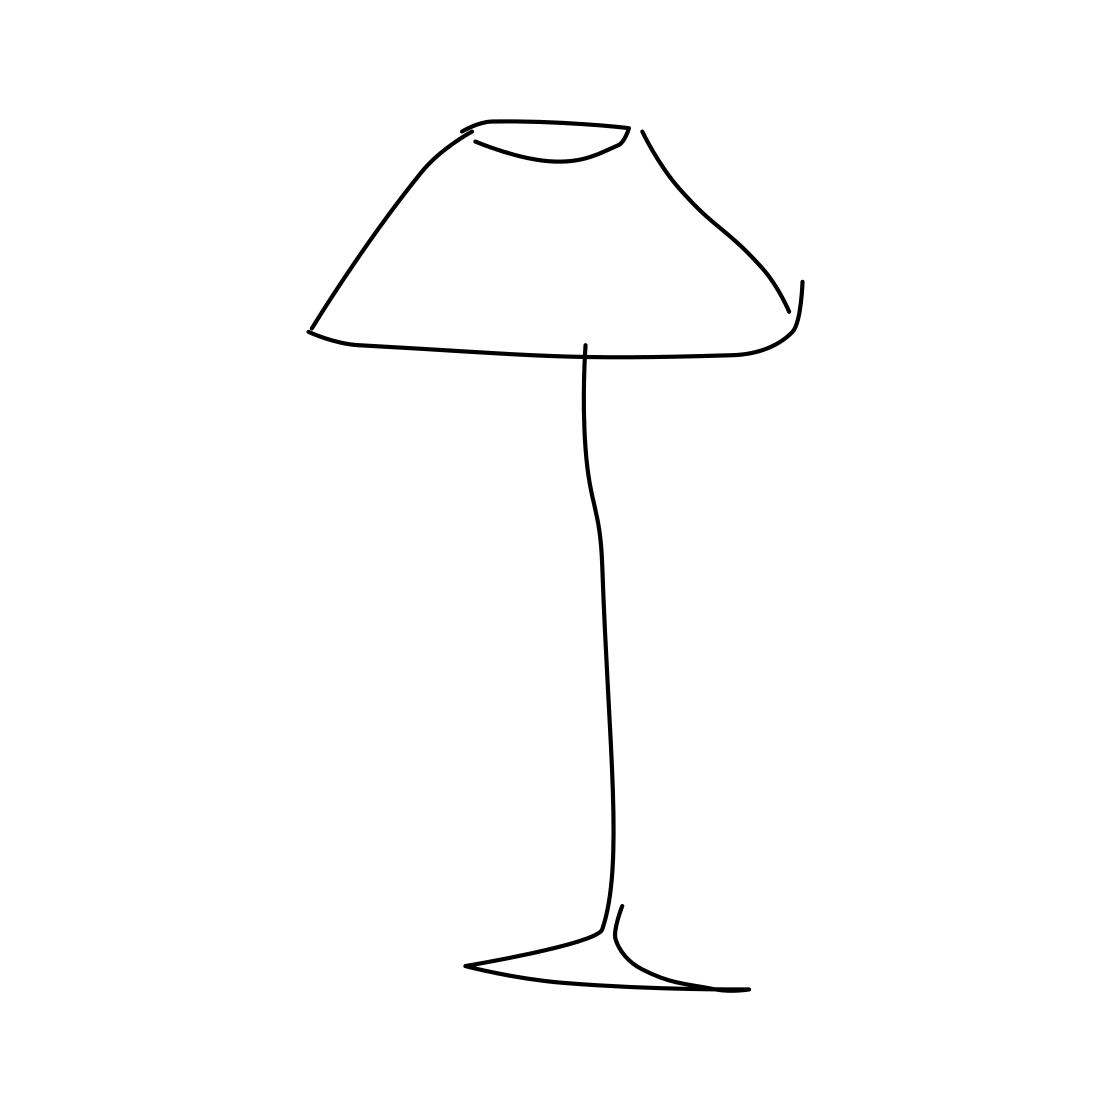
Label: floor lamp